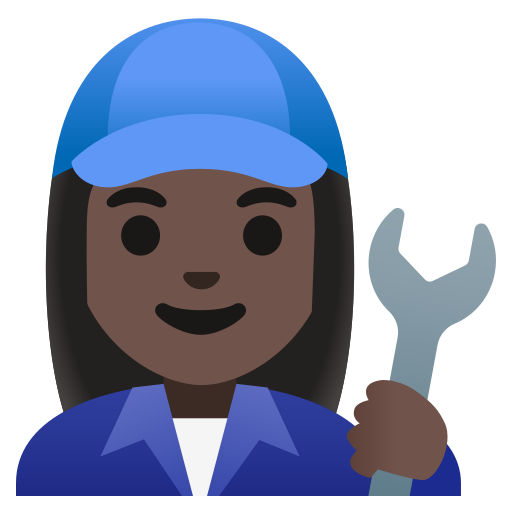
Emoji: 👩🏿‍🔧